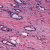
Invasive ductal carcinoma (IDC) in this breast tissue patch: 1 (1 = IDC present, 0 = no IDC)